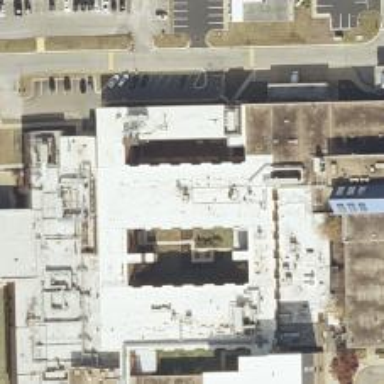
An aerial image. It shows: Healthcare facility identified as hospital.